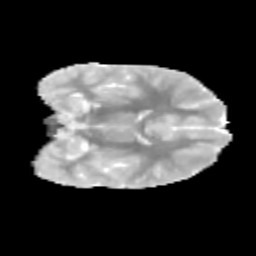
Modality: MD
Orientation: coronal
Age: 9
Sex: female
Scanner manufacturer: siemens
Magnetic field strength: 3 T
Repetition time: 3.8 s
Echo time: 0.07 s